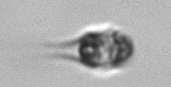
Label: Mesodinium